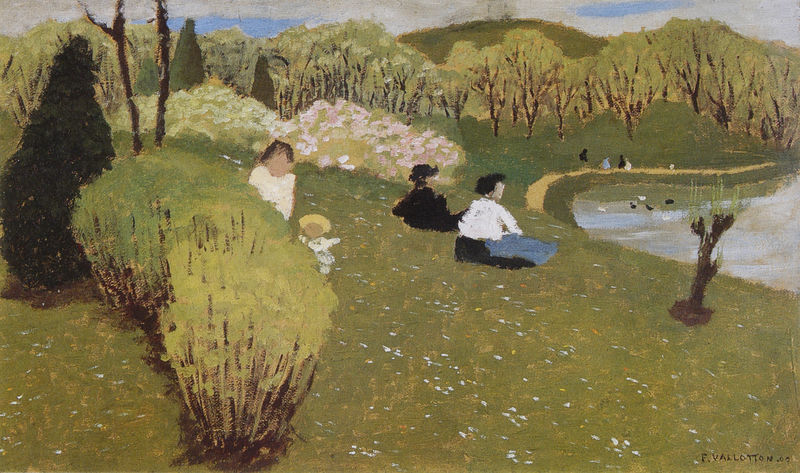
Titel: Kinder an einem Teich
Künstler: Félix Vallotton
Standort: Schweiz
Institution: Privatsammlung
Schlagwörter: baum, berg, blau, blätter, gemälde, himmel, laub, mann, vogel, wasser, weiß, wolken, aquarell, bäume, fluss, frauen, grob, grün, impressionismus, landschaft, menschen, ocker, see, sitzen, teich, ufer, blume, blumen, braun, femmes, frau, grau, hell, hut, hüte, kleid, kleider, schwarz, strasse, blüten, gras, park, rasen, weg, wiese, wolke, beige, expressionismus, leute, malerei, naive malerei, rock, inkarnat, bild, blicken, signatur, bach, hügel, natur, strauch, vögel, busch, büsche, gebüsch, gewässer, pastos, pfad, sträucher, haare, sitzend, familie, kind, personen, pflanze, pflanzen, rosa, wald, kinder, garten, schürze, küste, sommer, vallotton, ruhe, ente, man, moderne, abhang, berge, hang, modern, valotton, hecke, nebel, felix vallotton, ausflug, baby, blümchen, enten, grünanlage, hügellandschaft, idylle, oliv, pause, picknick, rast, signiert, spazieren, luft, sitzende, impressionistisch, blumenwiese, frühling, striche, weiden, tupfen, tanne, knospen, braum, lac, fleurs, ciel, peinture, kleckse, fleuve, rasten, eau, bleu, enfants, poitilismus, spazierweg, arbres, blonde haare, pelouse, bord, tablier, canards, rive, bäume grün, nlumen, ablu, evögel, vallotion, joncs